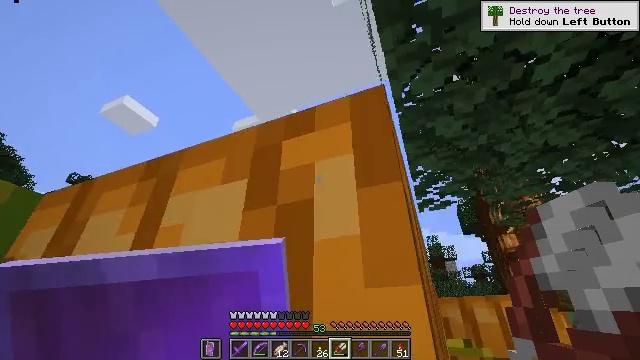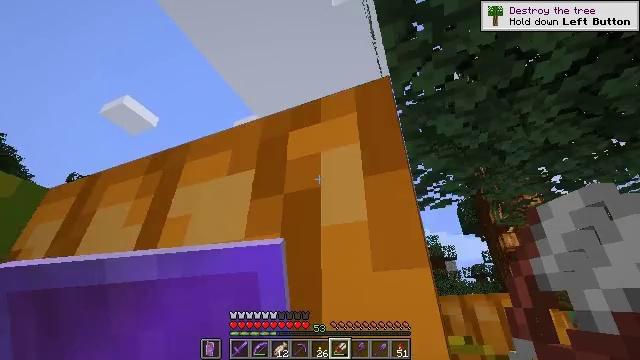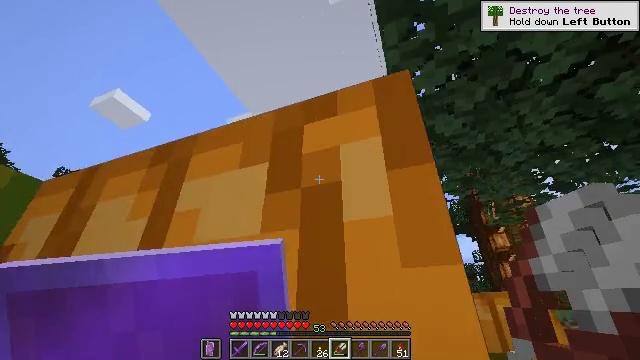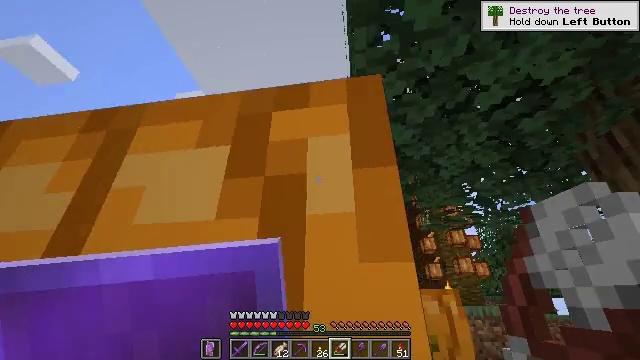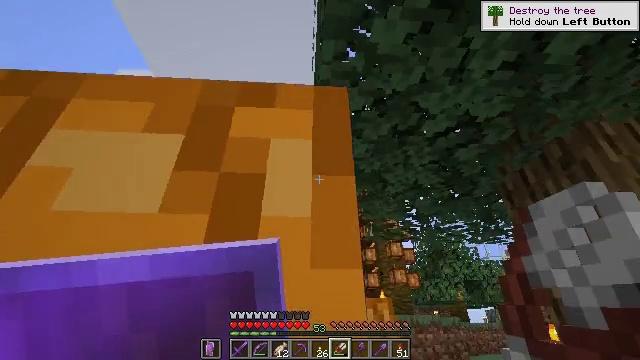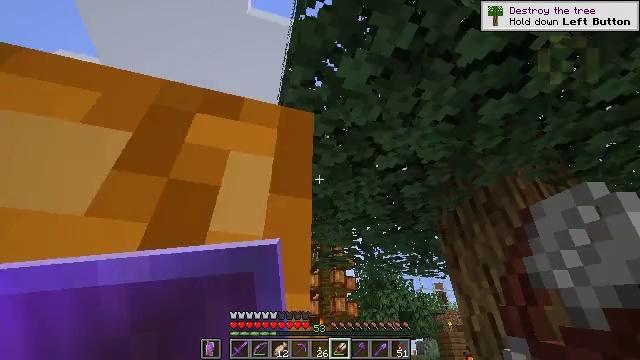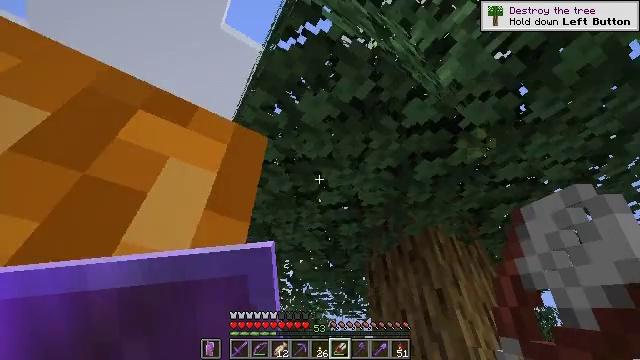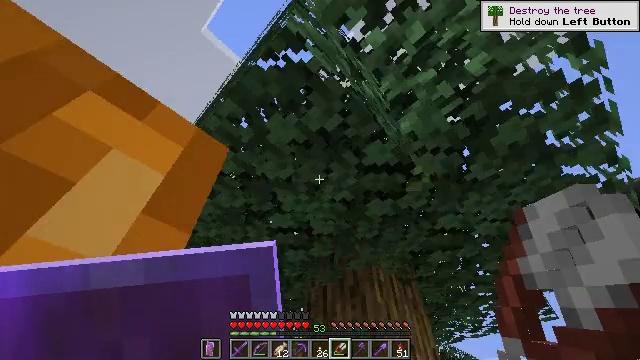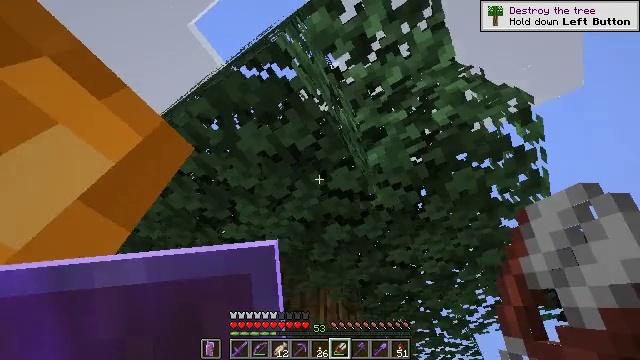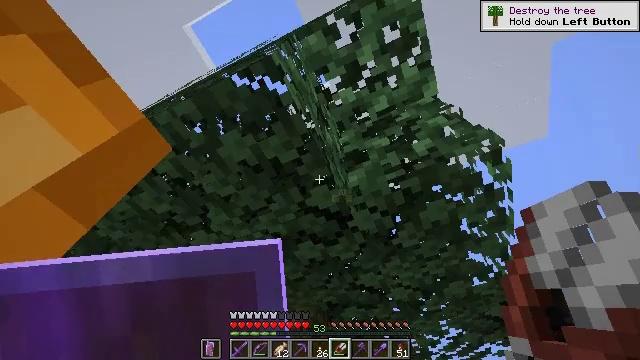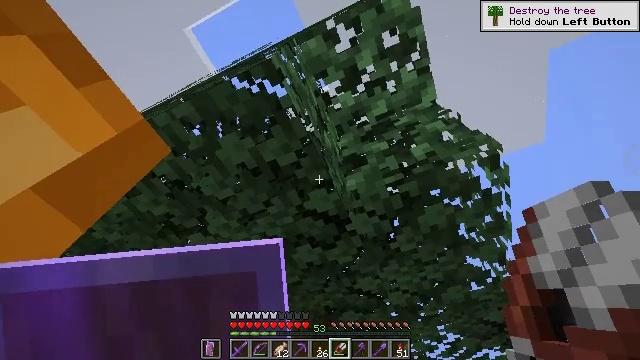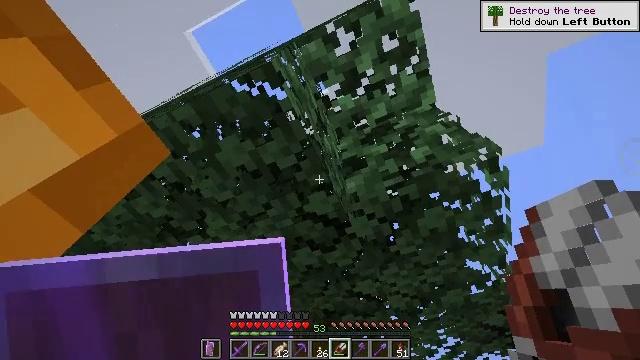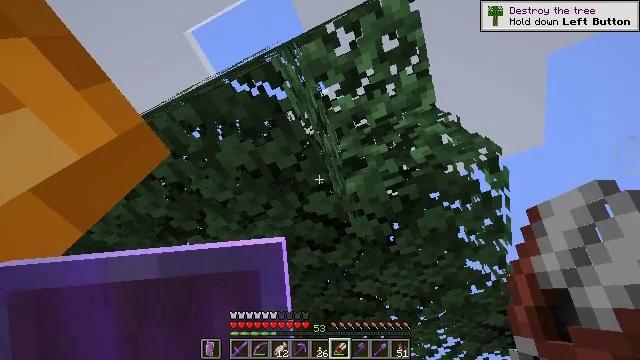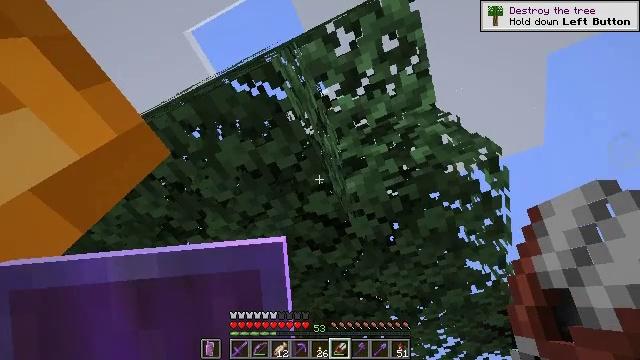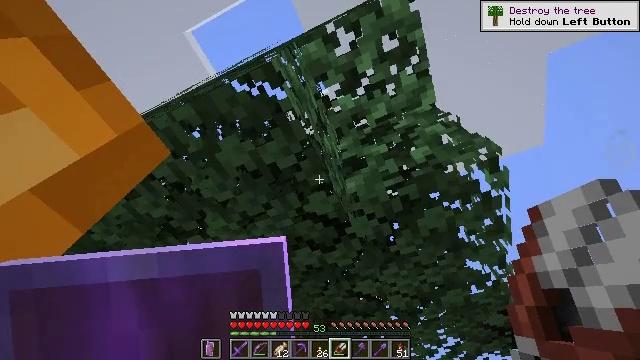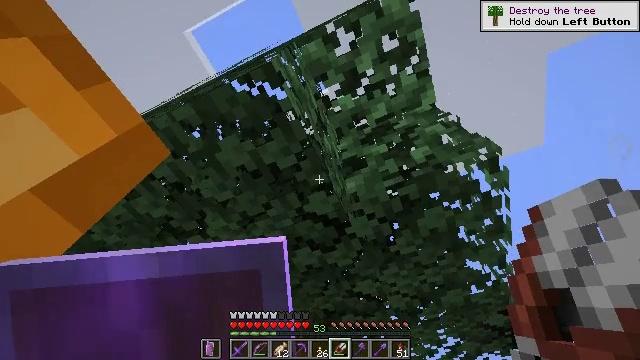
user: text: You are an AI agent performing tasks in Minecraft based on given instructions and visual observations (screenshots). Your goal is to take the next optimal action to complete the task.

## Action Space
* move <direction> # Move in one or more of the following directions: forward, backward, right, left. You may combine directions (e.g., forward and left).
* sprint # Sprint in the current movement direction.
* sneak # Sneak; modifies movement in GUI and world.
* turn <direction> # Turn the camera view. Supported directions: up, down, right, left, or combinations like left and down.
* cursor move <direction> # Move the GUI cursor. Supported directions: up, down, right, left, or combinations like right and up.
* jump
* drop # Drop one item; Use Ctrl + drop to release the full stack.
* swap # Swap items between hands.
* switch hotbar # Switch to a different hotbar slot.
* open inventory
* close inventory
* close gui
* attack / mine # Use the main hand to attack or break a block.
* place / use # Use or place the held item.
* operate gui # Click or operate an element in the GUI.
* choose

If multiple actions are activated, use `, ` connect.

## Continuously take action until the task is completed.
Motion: motion action
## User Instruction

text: Collect vines by mining them.
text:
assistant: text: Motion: no_op
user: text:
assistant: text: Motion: turn right
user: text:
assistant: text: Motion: turn right and down
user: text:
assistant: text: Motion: turn right and up
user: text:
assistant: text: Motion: turn right and up
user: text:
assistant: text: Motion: turn right and up
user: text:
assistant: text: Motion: turn right and up
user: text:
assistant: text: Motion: turn right and up
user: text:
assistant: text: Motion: turn right and up
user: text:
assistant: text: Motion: no_op
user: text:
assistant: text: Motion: no_op
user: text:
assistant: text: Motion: no_op
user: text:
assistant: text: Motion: no_op
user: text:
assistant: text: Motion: no_op
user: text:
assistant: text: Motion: no_op
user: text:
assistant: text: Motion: no_op
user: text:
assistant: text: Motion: no_op
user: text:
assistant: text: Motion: no_op
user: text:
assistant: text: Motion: move right
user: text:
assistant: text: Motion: move right
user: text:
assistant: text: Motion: move right, turn left
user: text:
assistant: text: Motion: move right
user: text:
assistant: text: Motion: turn left and up
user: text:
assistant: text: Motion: turn left and up
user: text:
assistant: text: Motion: turn left and up
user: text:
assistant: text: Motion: turn left and up
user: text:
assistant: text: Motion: turn left and up
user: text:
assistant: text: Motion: turn left and up
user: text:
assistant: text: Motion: no_op
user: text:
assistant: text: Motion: no_op